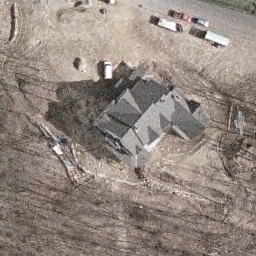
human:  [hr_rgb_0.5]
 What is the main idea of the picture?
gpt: sparse residential